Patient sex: M
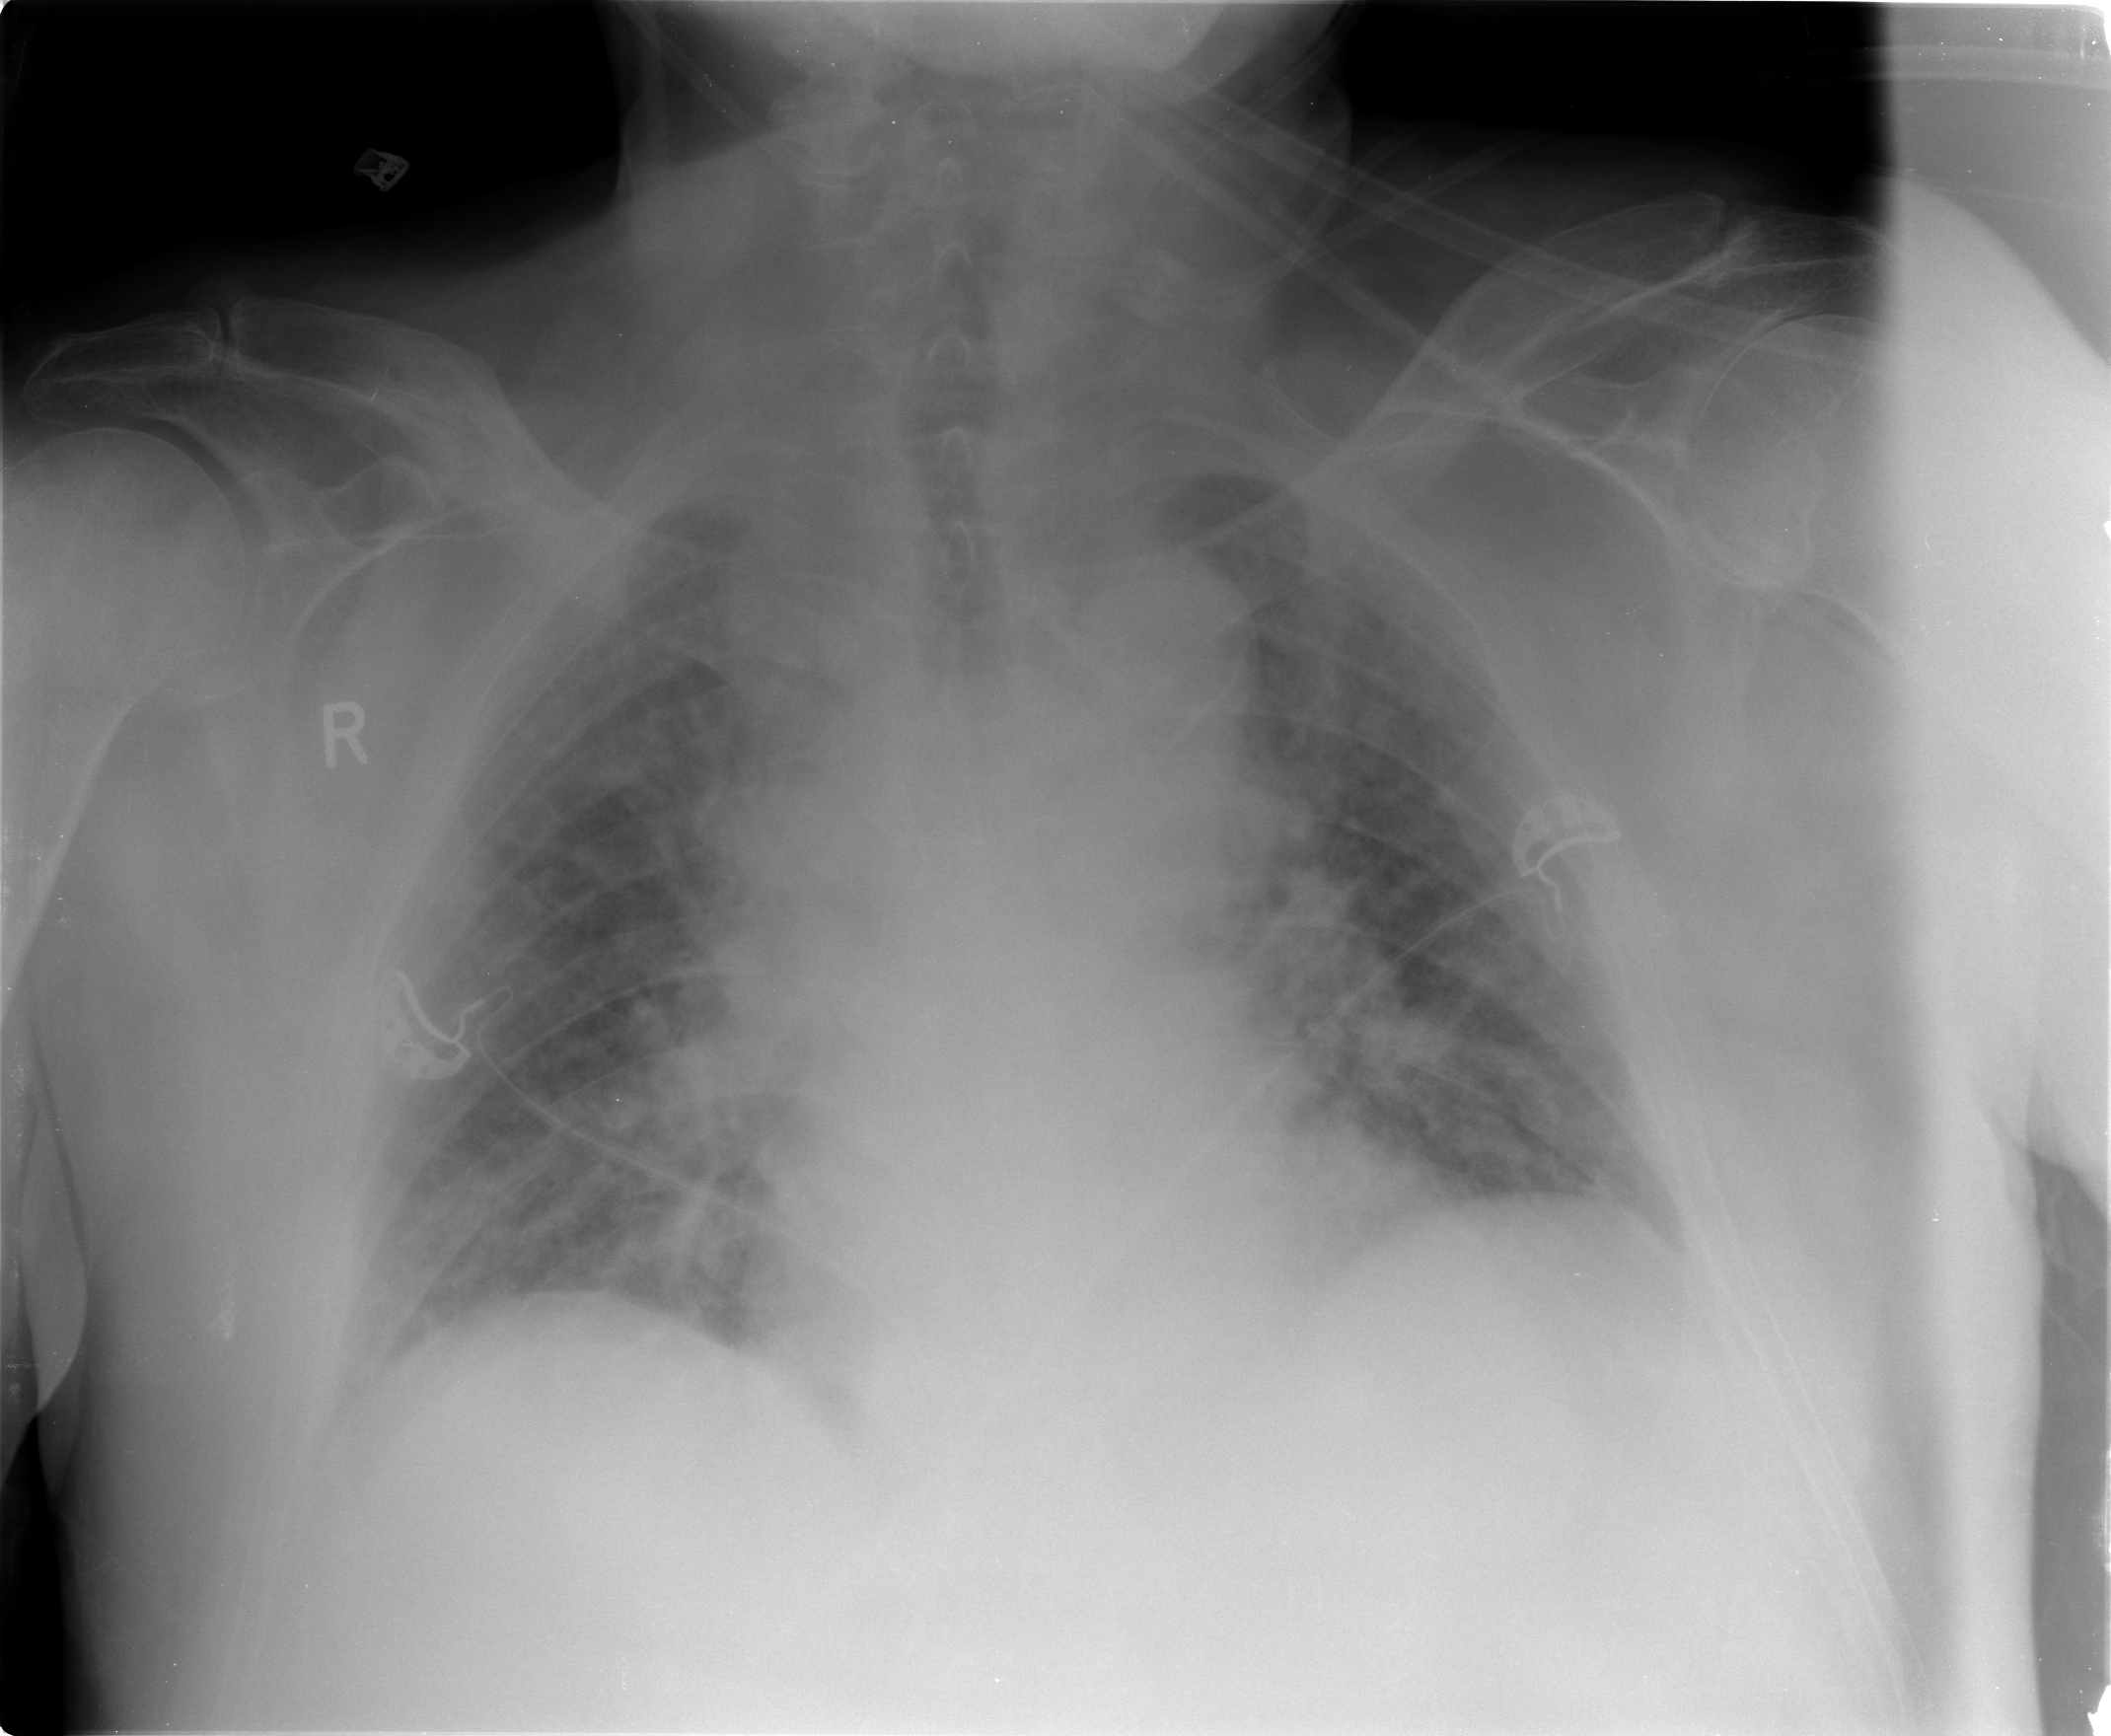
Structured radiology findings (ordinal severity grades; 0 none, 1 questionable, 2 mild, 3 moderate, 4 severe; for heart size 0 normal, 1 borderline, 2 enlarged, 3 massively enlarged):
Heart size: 2
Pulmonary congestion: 3
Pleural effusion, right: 2
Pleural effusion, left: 0
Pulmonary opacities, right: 3
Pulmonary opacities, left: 2
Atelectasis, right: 2
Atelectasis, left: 2